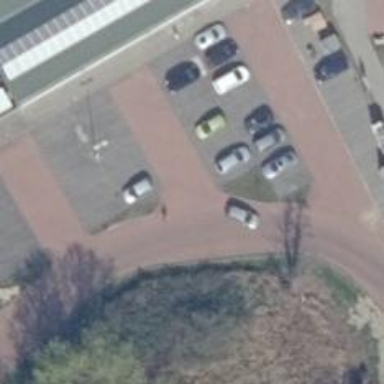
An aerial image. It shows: Road serving as parking aisle.